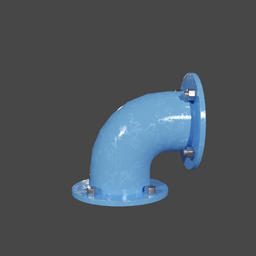
Label: tools